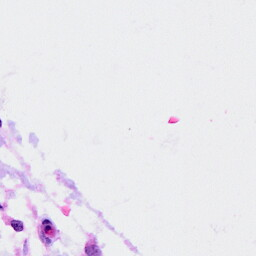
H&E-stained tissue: Ovarian